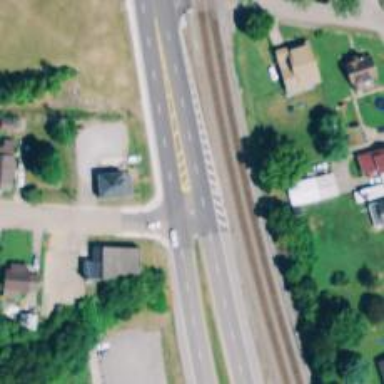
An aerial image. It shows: Primary highway.